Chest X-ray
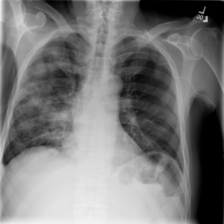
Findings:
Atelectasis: negative
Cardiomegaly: negative
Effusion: negative
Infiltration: positive
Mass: negative
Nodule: negative
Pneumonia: positive
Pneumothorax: negative
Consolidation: negative
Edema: negative
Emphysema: negative
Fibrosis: negative
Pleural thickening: negative
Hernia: negative